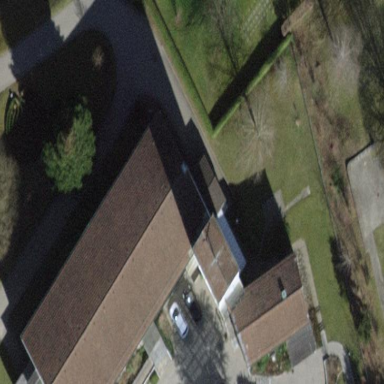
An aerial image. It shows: Church which is place of worship.